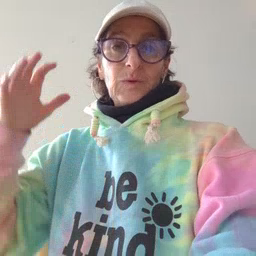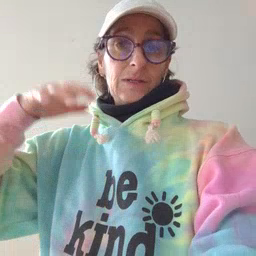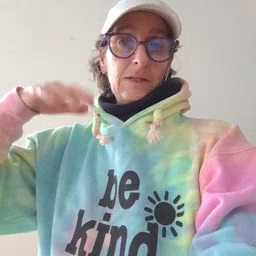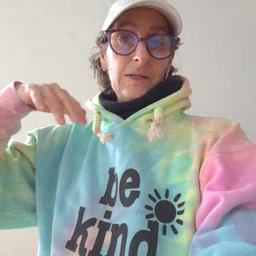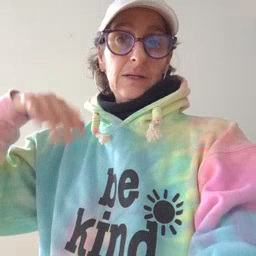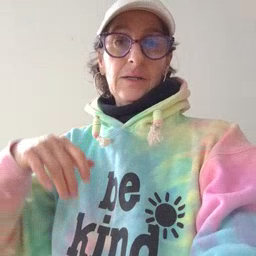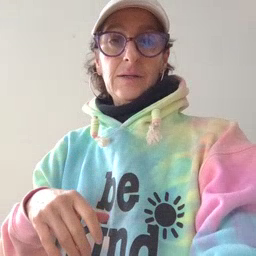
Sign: rain